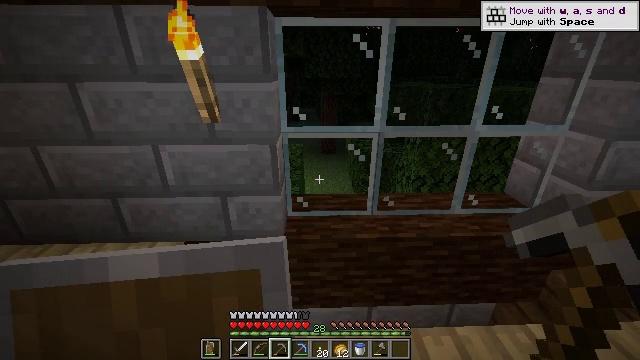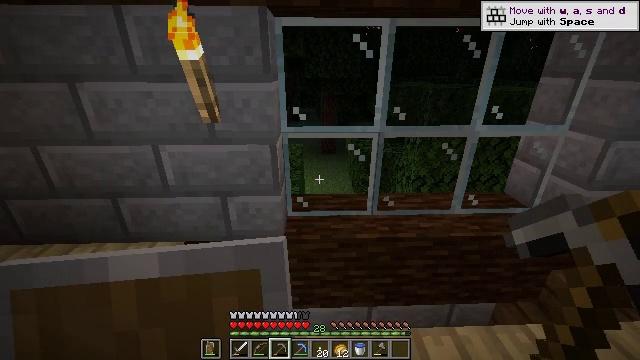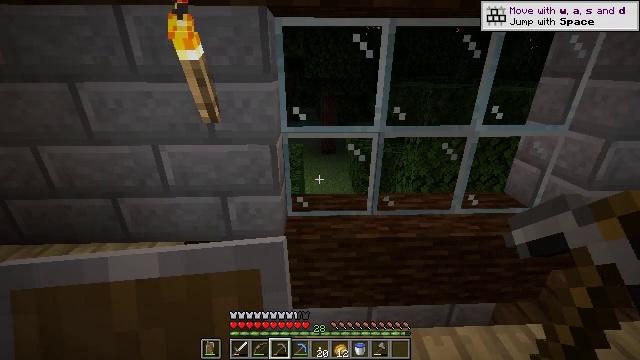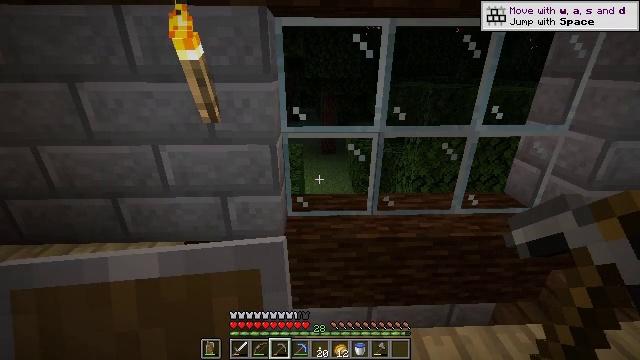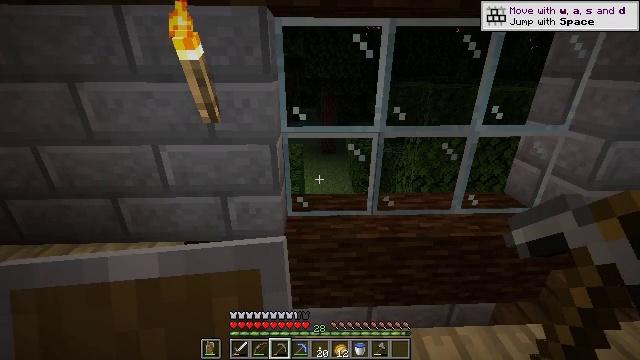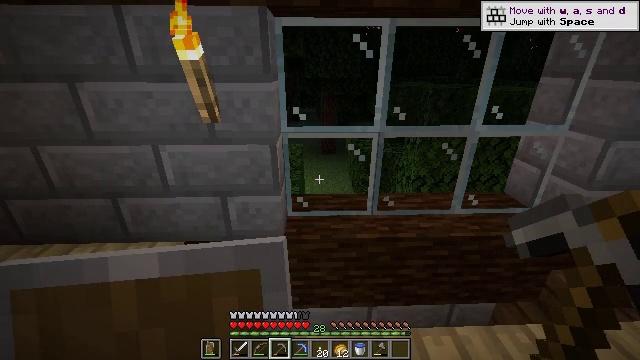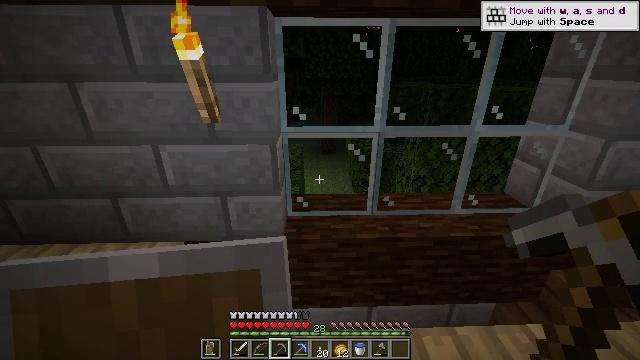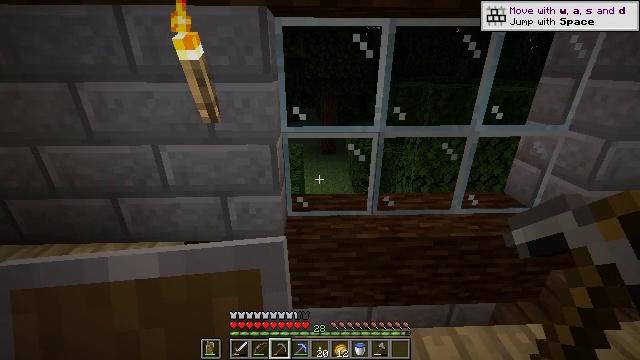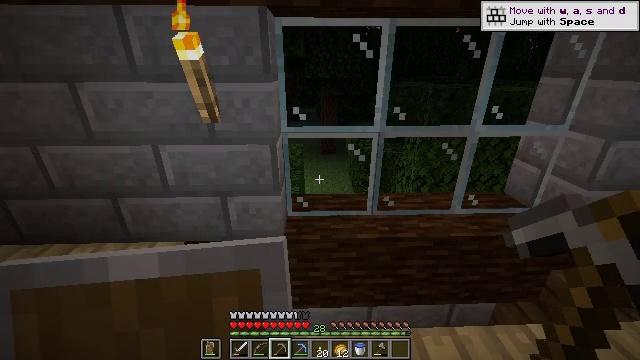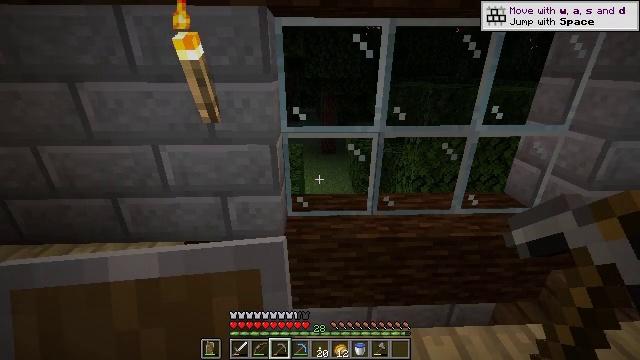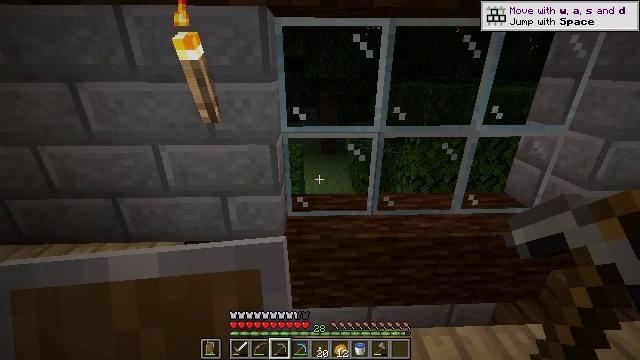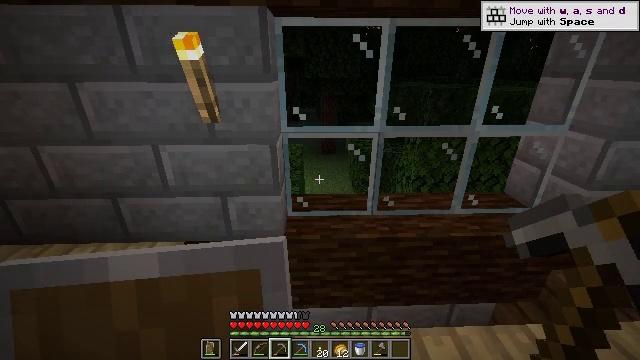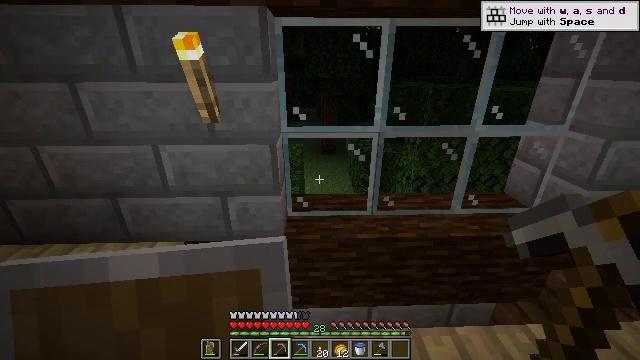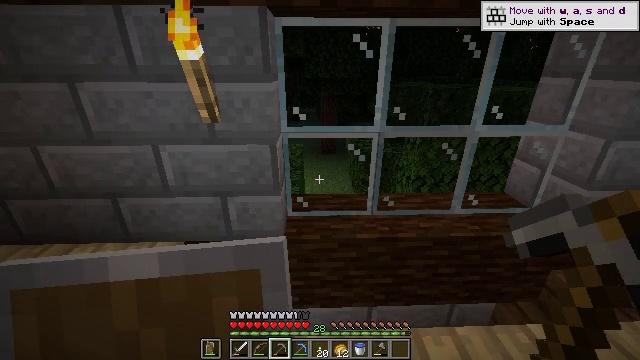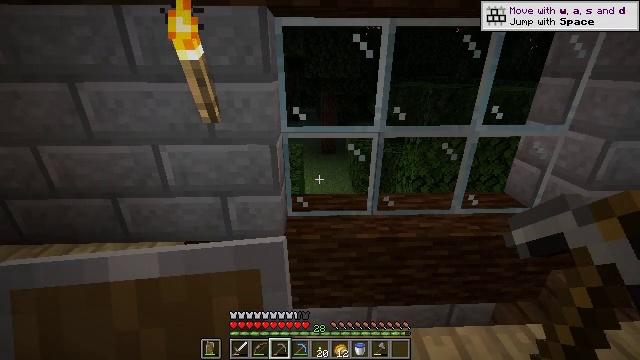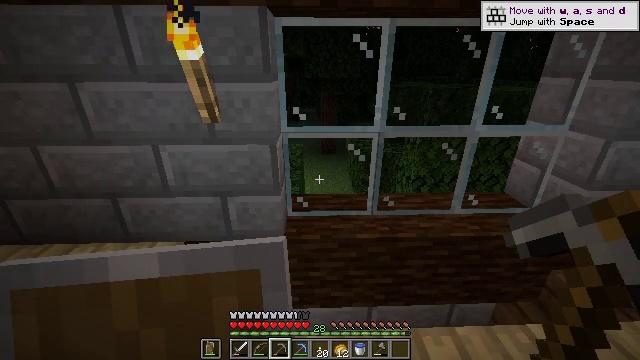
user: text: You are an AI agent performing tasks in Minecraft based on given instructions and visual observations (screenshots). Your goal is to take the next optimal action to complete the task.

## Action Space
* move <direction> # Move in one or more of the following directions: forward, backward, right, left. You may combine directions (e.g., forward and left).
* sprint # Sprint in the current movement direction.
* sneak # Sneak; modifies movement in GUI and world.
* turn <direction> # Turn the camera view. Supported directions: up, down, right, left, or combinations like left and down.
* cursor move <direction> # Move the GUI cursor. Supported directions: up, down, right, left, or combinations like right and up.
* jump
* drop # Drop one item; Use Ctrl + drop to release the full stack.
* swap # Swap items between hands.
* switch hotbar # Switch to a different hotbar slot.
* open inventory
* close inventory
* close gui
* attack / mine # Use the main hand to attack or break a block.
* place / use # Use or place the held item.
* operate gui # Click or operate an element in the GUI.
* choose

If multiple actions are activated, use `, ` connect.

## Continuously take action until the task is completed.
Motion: motion action
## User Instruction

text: Craft some smooth stone slab in the crafting menu.
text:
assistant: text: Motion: attack / mine
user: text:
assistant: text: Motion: attack / mine
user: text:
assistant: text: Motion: attack / mine
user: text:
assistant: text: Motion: attack / mine
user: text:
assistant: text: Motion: attack / mine
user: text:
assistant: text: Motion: attack / mine
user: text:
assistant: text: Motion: attack / mine
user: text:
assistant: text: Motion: attack / mine
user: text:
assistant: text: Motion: attack / mine
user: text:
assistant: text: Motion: attack / mine
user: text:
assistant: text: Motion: attack / mine
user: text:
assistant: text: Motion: attack / mine
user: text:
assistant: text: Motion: attack / mine
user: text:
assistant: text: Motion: attack / mine
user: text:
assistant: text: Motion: attack / mine
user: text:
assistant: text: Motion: attack / mine
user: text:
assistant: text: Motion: attack / mine
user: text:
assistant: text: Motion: attack / mine
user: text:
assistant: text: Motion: attack / mine
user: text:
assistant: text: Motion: attack / mine
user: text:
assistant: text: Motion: attack / mine
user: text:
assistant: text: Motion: attack / mine
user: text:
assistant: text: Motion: attack / mine
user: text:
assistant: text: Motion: attack / mine
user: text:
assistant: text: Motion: attack / mine
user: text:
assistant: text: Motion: attack / mine
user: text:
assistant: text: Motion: attack / mine
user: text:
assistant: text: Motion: turn right and down, attack / mine
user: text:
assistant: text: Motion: turn right and down, attack / mine
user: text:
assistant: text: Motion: turn right and down, attack / mine